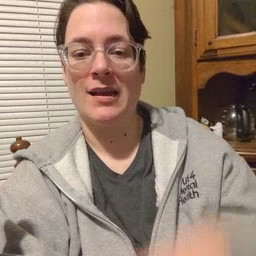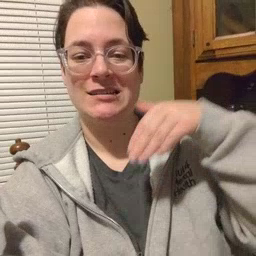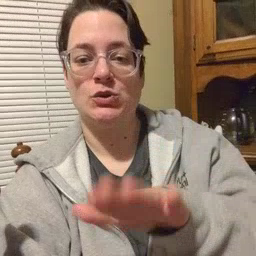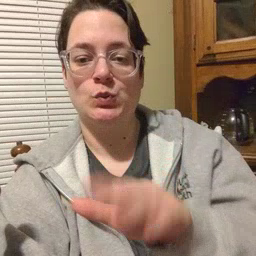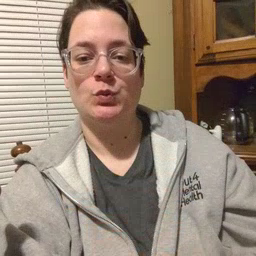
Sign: into